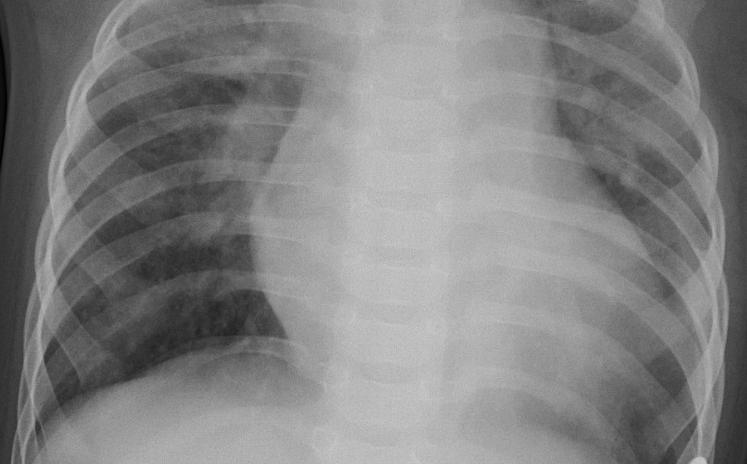
Diagnosis: PNEUMONIA